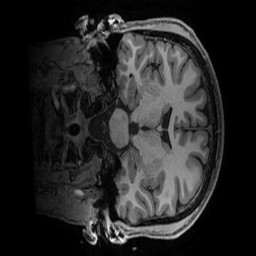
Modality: T1w
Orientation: coronal